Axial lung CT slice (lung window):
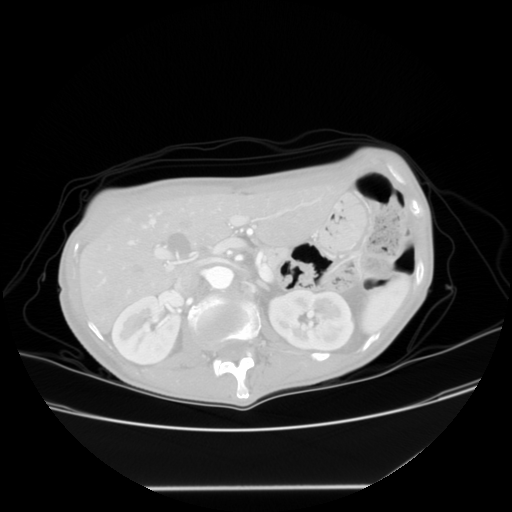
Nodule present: no